Question: I'm trying to publish a new version of my Android app to Google Play and get the following error?
> This configuration cannot be published for the following reason(s):
Version 1 is not served to any device configuration: all devices that might receive version 1 would receive version 4
I don't understand it. What does it mean?

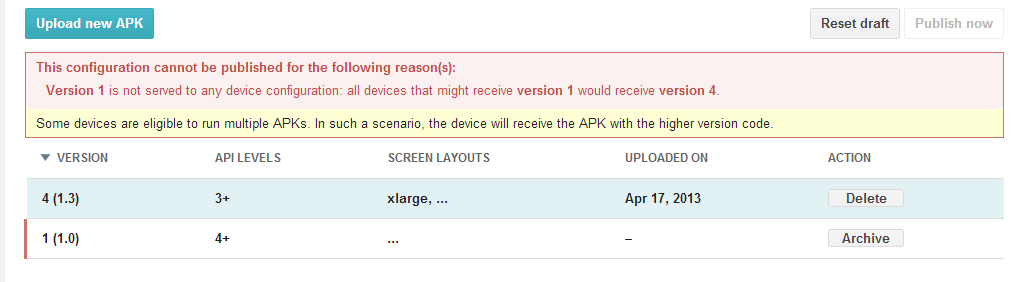
Answer: This happened to me when I published two APKs (versions 3 and then 4) in a short space of time. Clicking "Deactivate" on the dropdown next to version 3 appeared to fix it.
My guess is that this is a very-poorly-worded error message meaning something like "your original APK hasn't been published to all the update servers yet, so some of them may miss that version entirely". But it's a bit of a guess.